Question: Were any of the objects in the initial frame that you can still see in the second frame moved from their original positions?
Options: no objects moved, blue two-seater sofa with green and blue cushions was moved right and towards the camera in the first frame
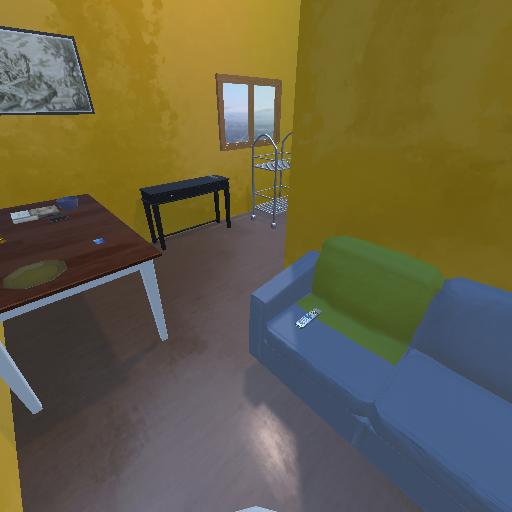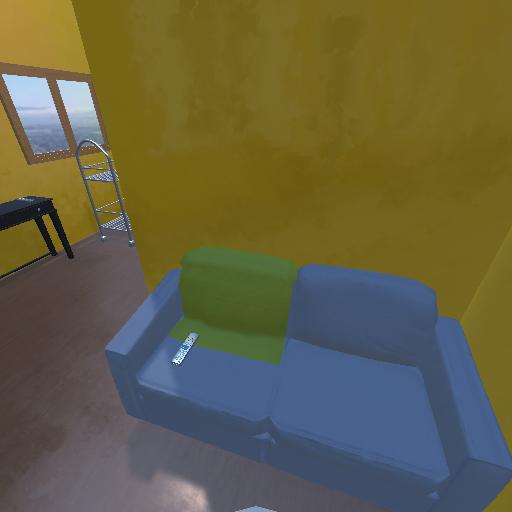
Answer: no objects moved